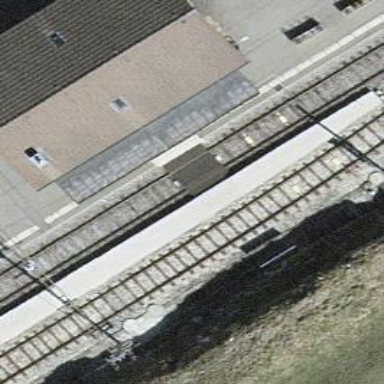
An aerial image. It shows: Train station with gabled roof.